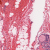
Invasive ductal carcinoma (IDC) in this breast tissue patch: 0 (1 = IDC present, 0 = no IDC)